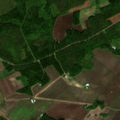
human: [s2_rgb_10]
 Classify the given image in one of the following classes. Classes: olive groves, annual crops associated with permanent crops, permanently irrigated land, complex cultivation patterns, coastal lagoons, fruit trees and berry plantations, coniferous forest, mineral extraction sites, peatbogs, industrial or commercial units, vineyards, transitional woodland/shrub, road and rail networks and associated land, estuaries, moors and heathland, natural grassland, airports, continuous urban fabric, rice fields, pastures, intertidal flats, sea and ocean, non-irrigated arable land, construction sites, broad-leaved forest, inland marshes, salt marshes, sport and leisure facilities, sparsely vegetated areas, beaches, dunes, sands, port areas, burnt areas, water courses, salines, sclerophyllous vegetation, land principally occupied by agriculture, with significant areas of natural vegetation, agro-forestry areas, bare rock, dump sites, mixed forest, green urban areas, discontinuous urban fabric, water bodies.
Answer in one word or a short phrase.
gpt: non-irrigated arable land, coniferous forest, mixed forest